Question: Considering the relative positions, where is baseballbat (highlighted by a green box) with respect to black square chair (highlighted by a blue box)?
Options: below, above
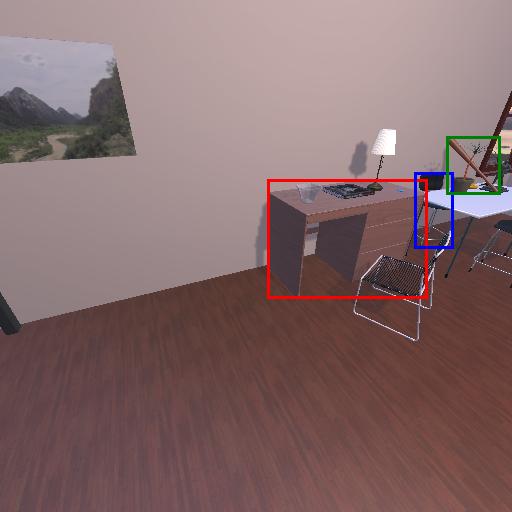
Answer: below